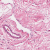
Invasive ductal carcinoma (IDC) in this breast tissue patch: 0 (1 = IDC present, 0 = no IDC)